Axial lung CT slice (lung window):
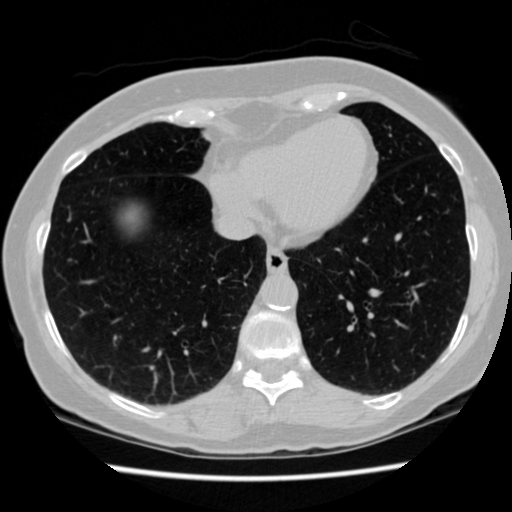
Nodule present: no